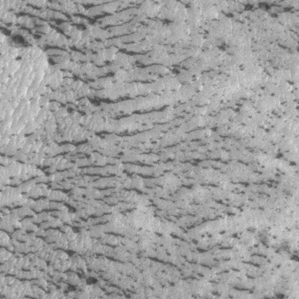
Label: frost